Field crop: maize
Growth stage: 2
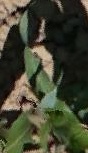
Species: maize